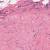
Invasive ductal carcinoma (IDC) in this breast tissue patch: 0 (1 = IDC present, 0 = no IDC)